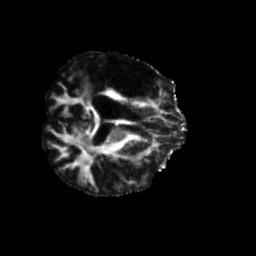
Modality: FA
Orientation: axial
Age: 54
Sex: male
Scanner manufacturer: siemens
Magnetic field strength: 3 T
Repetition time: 5.25 s
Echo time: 0.08 s